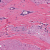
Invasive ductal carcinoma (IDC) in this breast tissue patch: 0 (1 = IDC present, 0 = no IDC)